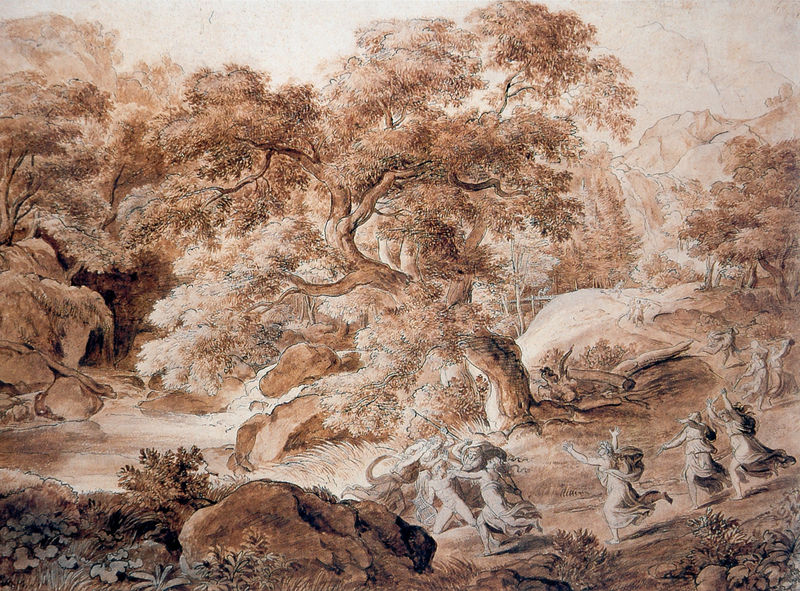
Titel: Landschaft mit dem Tod des Orpheus
Künstler: Joseph Anton Koch
Standort: Kopenhagen
Institution: Thorvaldsens Museum
Schlagwörter: angriff, baum, berg, blätter, dunkel, feder, felsen, gestein, himmel, kampf, laub, mann, nackt, schatten, wasser, weiß, bäume, fluss, frauen, landschaft, menschen, see, teich, ufer, äste, braun, frau, hell, hintergrund, holz, kleid, kleider, licht, männer, schwarz, skizze, straße, szene, zeichnung, gras, rot, weg, wiese, tanz, arme, geschichte, historie, stein, steine, gesten, bach, baumstamm, gräser, natur, stamm, weide, zweige, büsche, gebüsch, gewässer, pfad, sträucher, gewand, gewänder, pflanze, pflanzen, tanzen, höhle, rosa, tal, wald, wasserfall, kinder, pferd, sommer, umrisse, röcke, abhang, laufen, berge, bergig, fels, gebirge, grafik, graphik, idylle, sepia, angst, schlacht, stämme, weiber, freude, ton in ton, flucht, senke, laviert, tusche, antike, idyll, lichtung, druck, radierung, illustration, streit, panik, rennen, literatur, laubbaum, mythologie, pinsel, jagd, tinte, wurzeln, bewachsen, antik, rotbraun, rinde, verfolgung, wesen, amazonen, gebirgsbach, laubbäume, stapel, speer, speere, sammler, kupferstich, sträcuher, wurzelwerk, rötel, stürzen, monster, dillis, mulde, felsgrotte, ist das eine blockade, zulaufen, mesnchen, mönner, fad, g, rbaum, wasserfgall, laufende elfen, arme zum himmel, landschaft aquarell 18 jh apoll